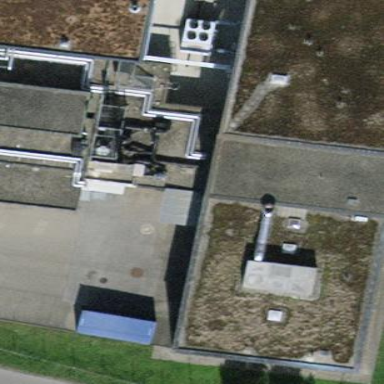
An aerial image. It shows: Industrial building.